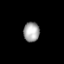
Tissue: lung
Cell type: Epithelial cells
Senescence score: 0.1683
Nuclear area (px): 310
Mean DAPI intensity: 164.594